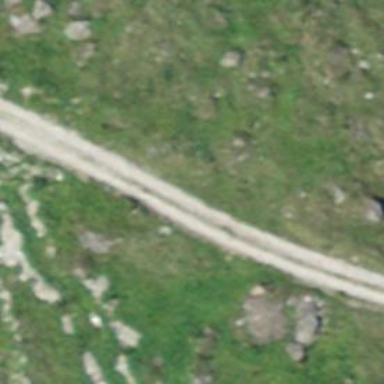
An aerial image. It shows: Track road with grade4 tracktype.